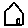
Label: house